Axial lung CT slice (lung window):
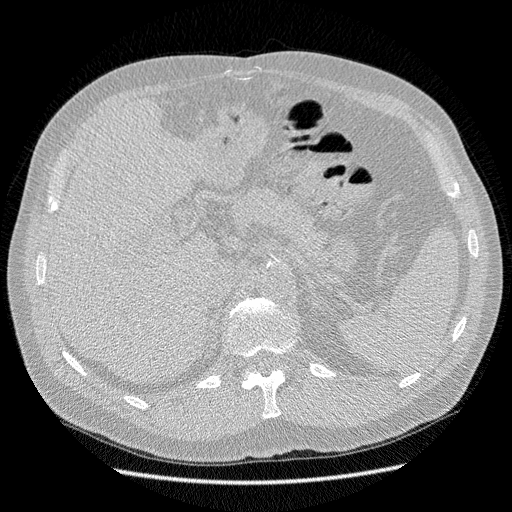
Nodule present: no